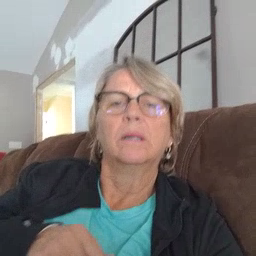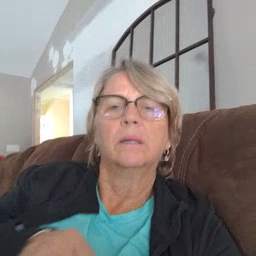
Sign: hide